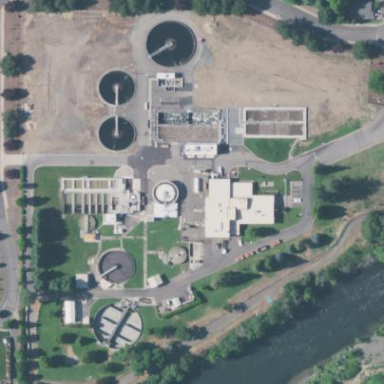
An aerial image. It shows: View of wastewater plant.